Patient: sex M, age 37
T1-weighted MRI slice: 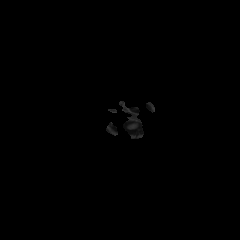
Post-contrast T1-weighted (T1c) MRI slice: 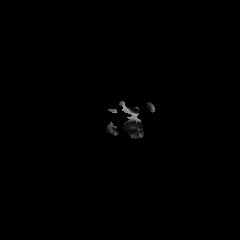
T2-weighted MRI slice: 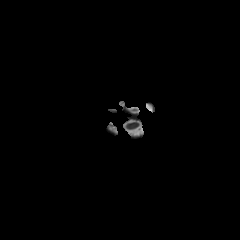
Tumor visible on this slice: no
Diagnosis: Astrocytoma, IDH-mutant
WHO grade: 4